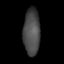
Tissue: lung
Cell type: Epithelial cells
Senescence score: 0.2393
Nuclear area (px): 768
Mean DAPI intensity: 73.072